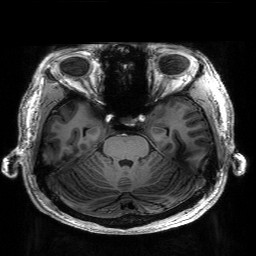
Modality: T1w
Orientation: coronal